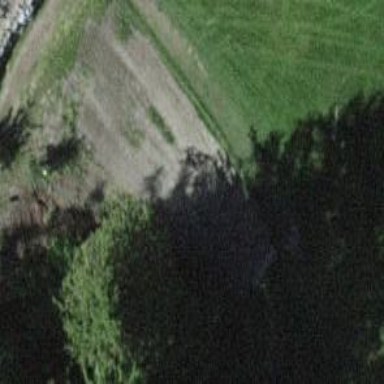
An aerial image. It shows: Designated golf cart path with grade 4 track type.